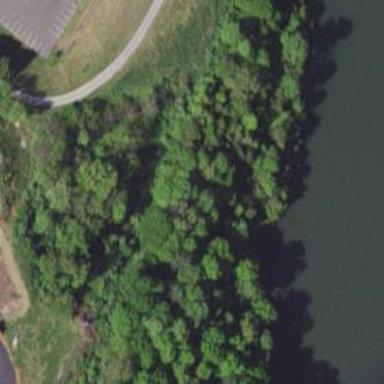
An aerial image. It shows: Path leading to bridge.